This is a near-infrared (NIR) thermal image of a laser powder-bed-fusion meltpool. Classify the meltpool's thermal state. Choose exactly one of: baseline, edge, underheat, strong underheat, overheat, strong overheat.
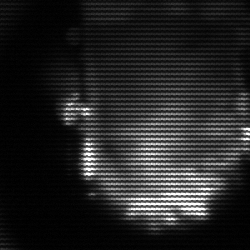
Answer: baseline